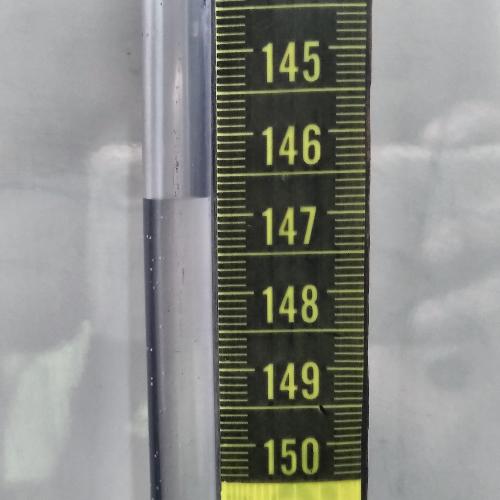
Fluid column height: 146.8 cm